Here is the time-frequency (STFT) view of a rotor kit's vibration measurement. Diagnose the rotating machine from this image, choosing from: normal, misalignment, unbalance, looseness.
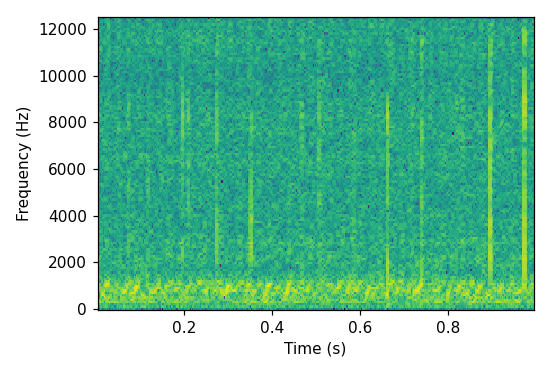
Answer: normal